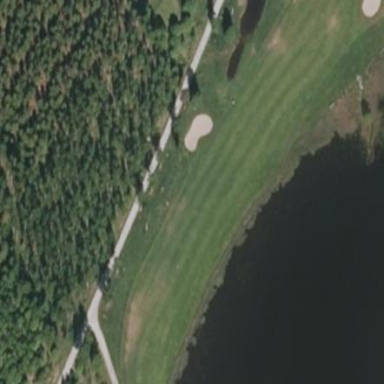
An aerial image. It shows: Golf fairway surrounded by grass.